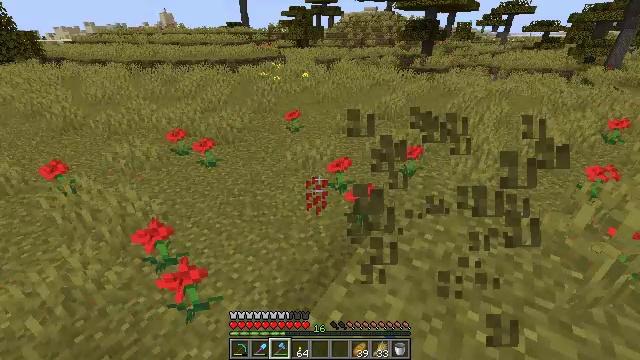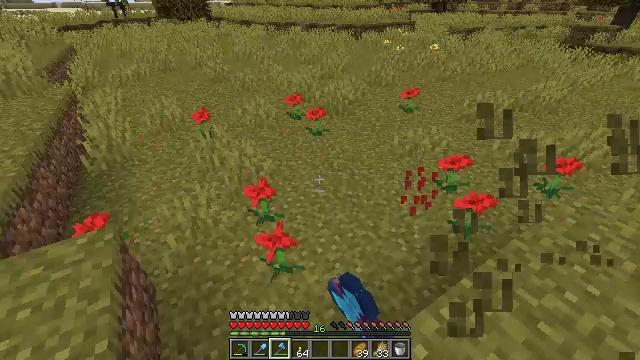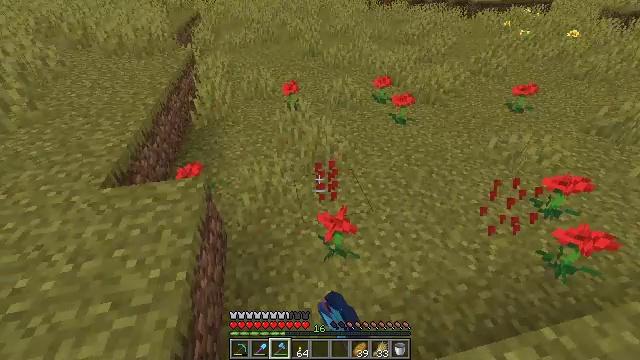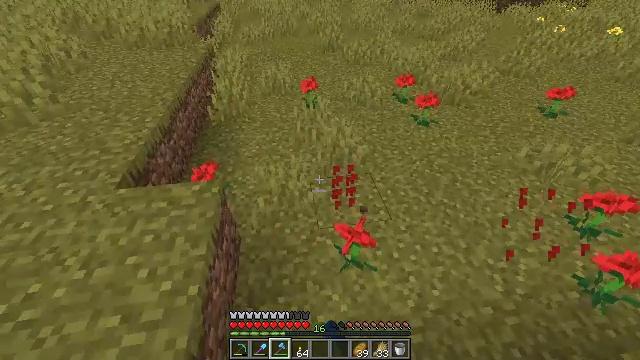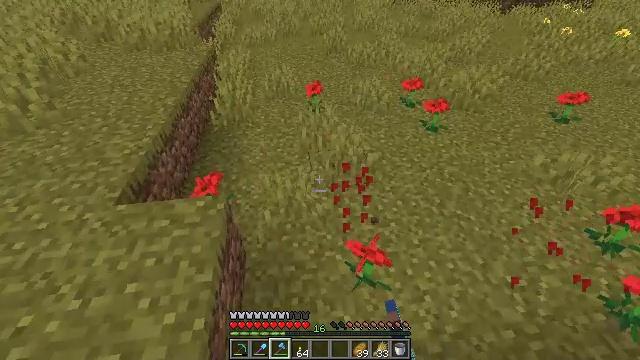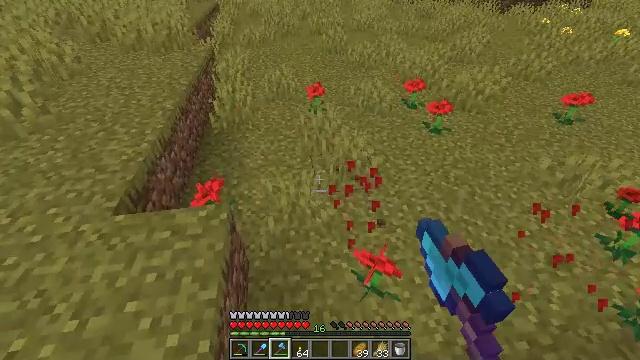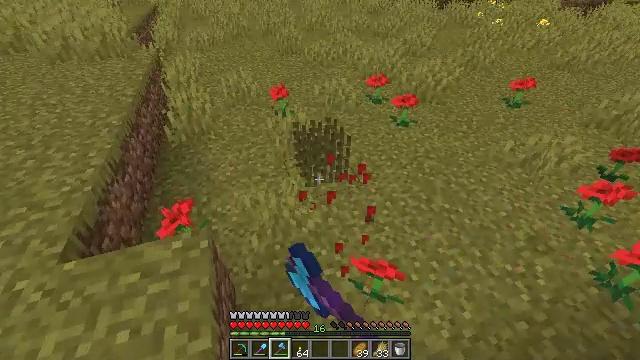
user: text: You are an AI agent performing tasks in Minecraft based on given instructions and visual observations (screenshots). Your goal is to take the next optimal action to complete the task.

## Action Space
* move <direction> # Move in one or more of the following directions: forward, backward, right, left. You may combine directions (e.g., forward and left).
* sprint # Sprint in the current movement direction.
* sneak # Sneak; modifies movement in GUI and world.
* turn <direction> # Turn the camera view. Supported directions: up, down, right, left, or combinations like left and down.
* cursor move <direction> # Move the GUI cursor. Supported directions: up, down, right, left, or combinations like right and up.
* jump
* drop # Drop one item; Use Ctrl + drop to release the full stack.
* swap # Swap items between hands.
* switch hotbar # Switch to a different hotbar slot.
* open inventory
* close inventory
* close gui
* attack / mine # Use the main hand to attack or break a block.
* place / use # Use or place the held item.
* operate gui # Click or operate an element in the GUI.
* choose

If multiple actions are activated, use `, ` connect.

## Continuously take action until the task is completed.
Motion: motion action
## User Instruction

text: Pick up the poppy from the field.
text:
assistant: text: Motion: move forward and move left, turn left and down, attack / mine
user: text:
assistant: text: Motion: move forward and move left, turn left and down, attack / mine
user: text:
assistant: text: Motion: move forward and move left, turn left and down, attack / mine
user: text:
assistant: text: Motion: move forward and move left, attack / mine
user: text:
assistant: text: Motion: move forward and move left, attack / mine
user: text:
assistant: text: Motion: move forward and move left, turn right, attack / mine
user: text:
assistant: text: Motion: attack / mine